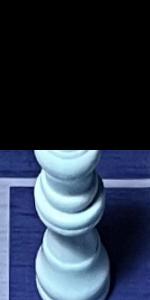
Label: King_White